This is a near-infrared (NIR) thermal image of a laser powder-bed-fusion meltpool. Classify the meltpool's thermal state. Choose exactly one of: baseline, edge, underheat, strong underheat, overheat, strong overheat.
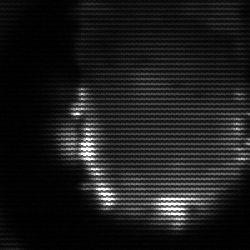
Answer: baseline